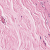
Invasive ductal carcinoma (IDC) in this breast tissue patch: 0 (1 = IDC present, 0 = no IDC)